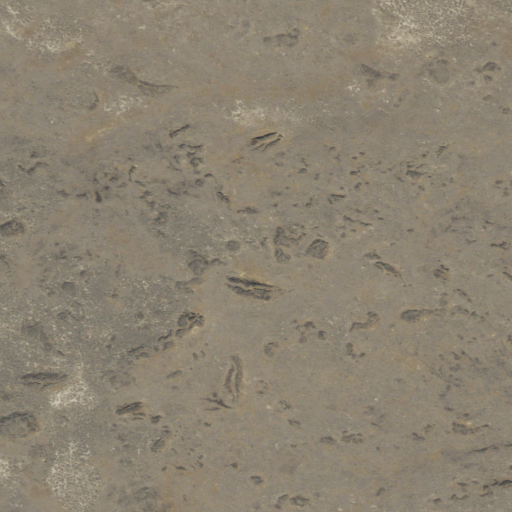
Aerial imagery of lava area in Oregon named Saddle Butte Lava Field containing grassland and shrub